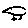
Label: bird